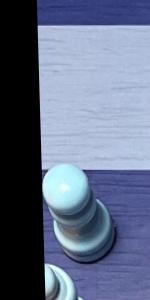
Label: Pawn_White